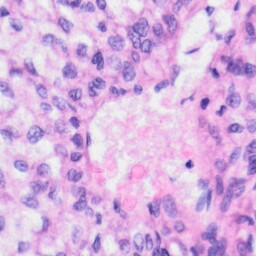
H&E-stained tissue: Liver